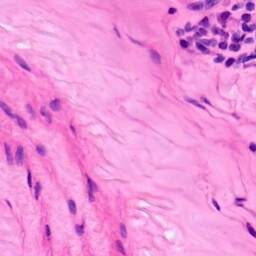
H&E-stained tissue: Lung